Interaction volume radius: 5 \u00c5
Interaction volume height: 10 \u00c5
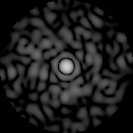
Disorder parameter: 0.8414